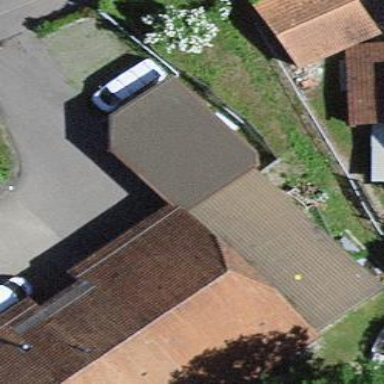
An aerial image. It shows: Garage building.